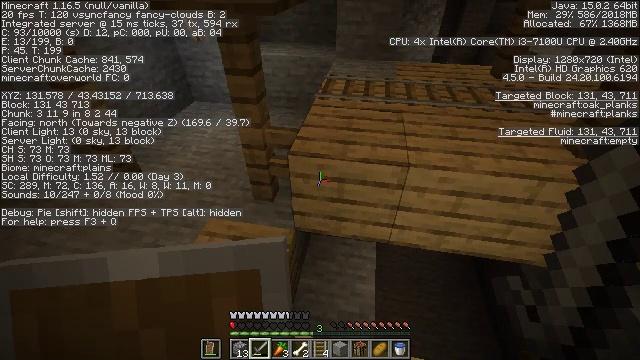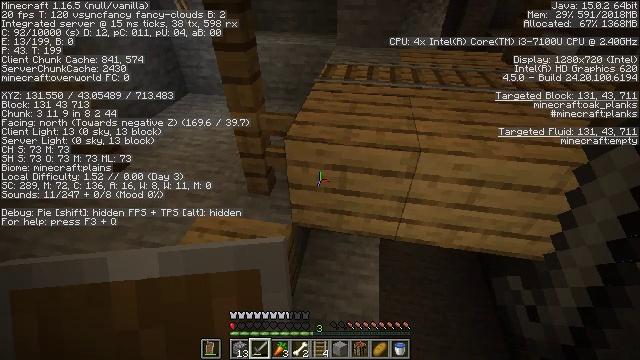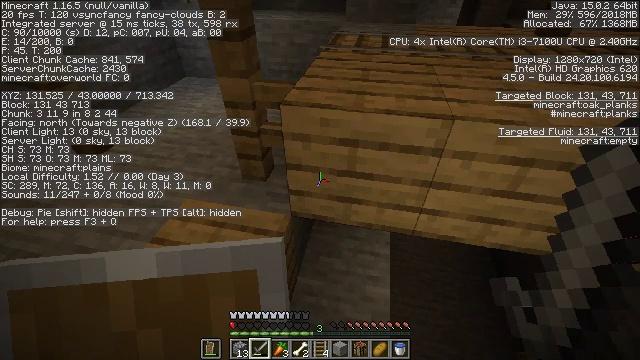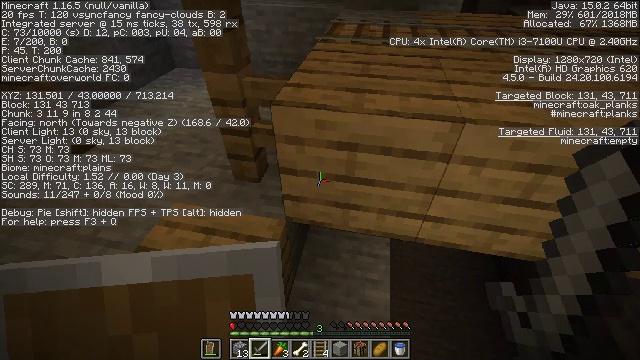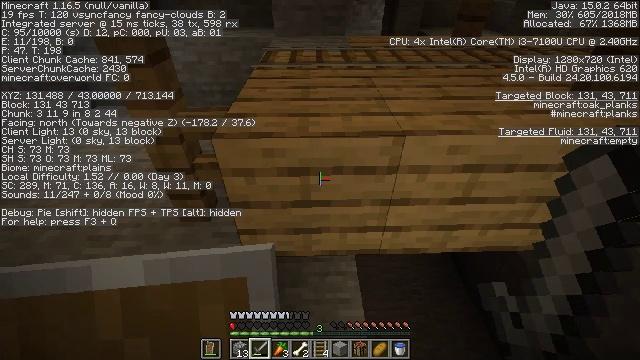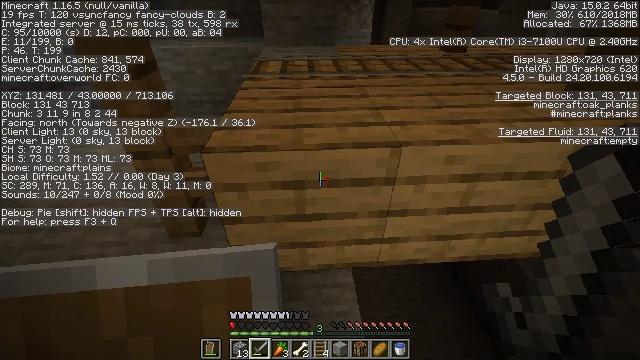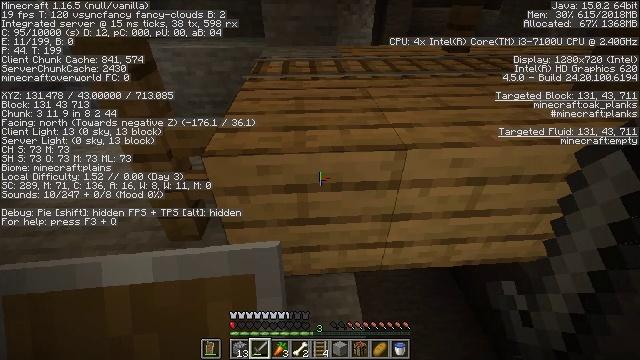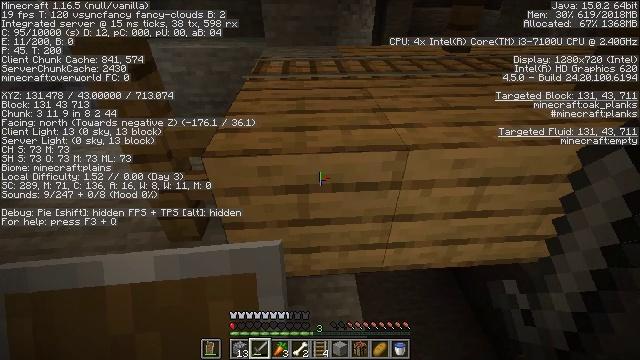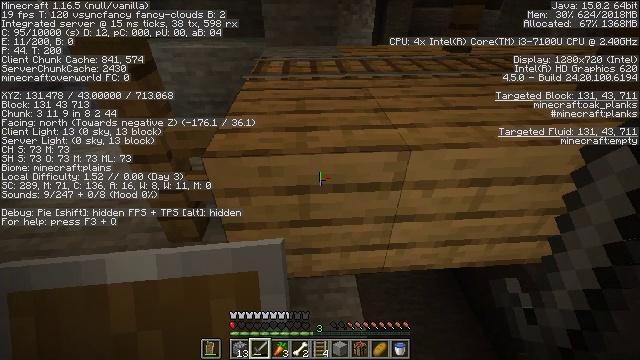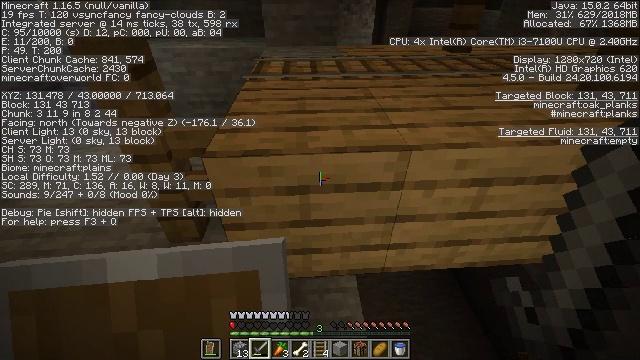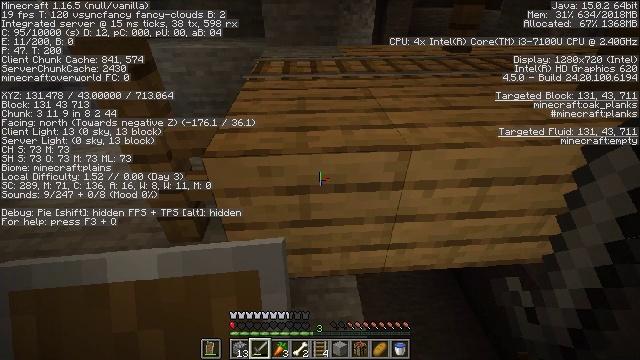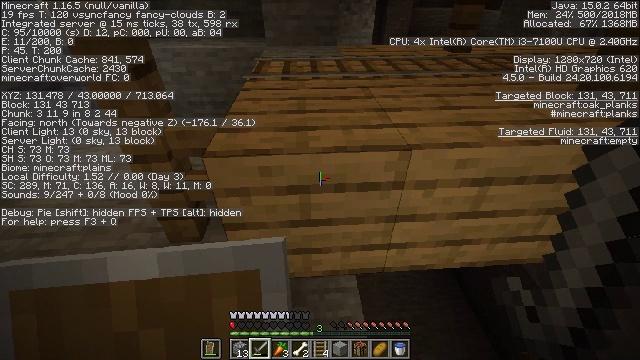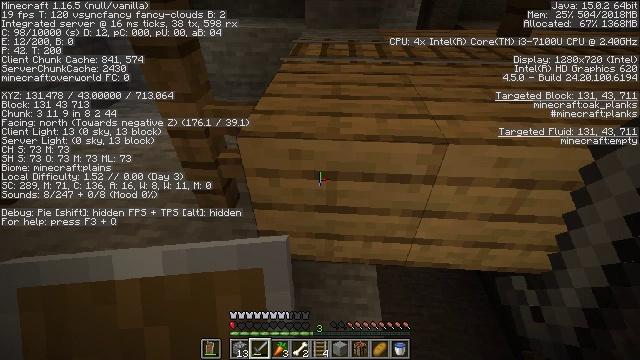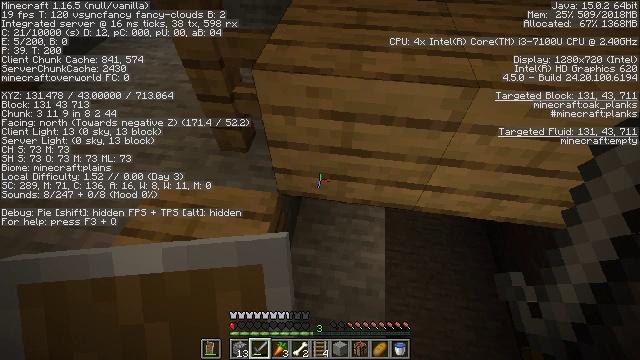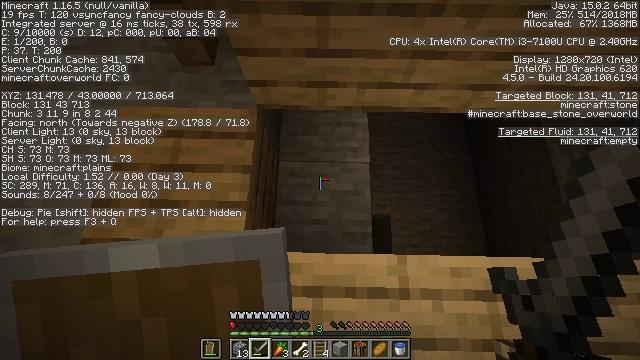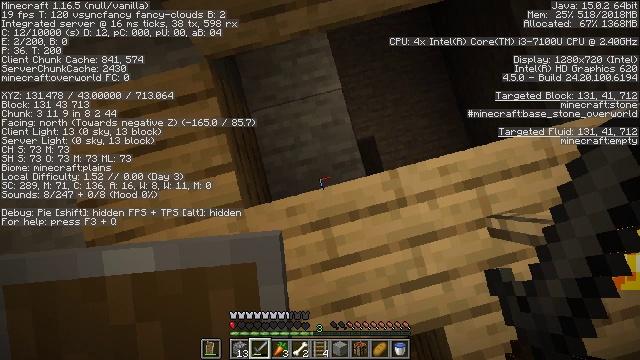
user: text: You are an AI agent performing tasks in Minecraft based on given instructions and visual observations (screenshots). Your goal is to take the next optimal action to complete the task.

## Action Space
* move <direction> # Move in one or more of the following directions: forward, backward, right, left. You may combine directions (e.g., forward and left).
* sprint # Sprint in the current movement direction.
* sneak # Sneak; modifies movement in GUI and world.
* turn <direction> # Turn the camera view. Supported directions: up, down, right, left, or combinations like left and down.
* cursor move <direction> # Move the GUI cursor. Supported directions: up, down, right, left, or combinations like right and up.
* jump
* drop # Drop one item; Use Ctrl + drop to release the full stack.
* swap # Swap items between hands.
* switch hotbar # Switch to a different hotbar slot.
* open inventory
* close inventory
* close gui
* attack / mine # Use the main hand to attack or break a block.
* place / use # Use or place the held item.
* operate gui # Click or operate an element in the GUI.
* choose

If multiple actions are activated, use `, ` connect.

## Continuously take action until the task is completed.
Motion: motion action
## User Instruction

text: Break the cobweb with a sword.
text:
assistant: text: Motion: jump
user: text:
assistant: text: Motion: turn left
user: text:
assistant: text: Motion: turn down
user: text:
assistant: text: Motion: turn right and up
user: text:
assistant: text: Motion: turn right and up
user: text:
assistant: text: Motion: no_op
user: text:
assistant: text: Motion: no_op
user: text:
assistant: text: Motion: no_op
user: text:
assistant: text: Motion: no_op
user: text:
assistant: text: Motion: no_op
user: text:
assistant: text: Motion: no_op
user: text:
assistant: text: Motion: turn left and down
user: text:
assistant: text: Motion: turn left and down
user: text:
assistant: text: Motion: turn right and down
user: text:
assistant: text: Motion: turn right and down
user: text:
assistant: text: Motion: turn right and down
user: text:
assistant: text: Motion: turn right
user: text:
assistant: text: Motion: move forward
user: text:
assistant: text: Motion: move forward
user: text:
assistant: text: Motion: move forward
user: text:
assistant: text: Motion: move forward
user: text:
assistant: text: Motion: no_op
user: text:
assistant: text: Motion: no_op
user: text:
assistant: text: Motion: no_op
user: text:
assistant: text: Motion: no_op
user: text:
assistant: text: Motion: turn up
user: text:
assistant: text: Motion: turn up
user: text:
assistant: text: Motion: turn right and up
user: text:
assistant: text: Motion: turn right and up
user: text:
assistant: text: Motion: turn right and up